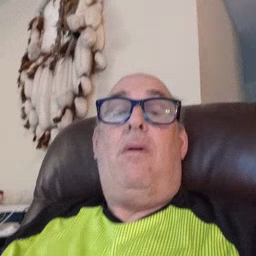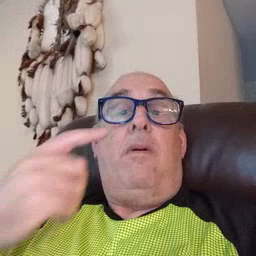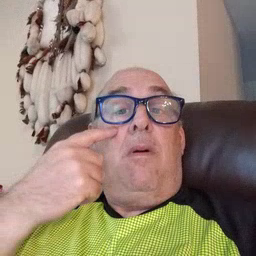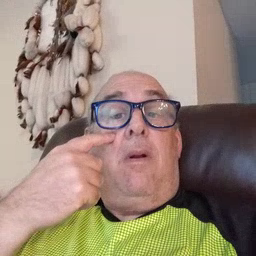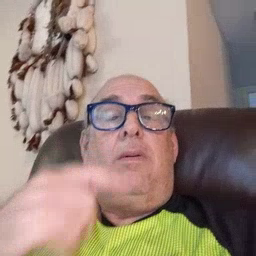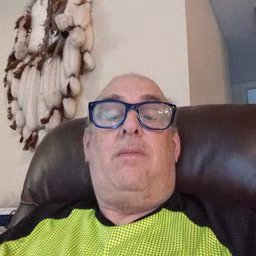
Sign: eye